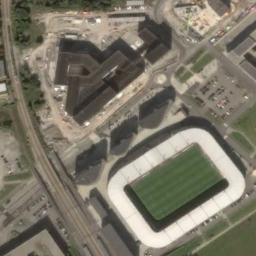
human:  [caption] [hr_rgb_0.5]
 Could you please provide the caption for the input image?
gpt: There are many cars in the parking lot next to the stadium .

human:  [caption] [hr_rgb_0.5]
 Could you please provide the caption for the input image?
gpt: This rectangular stadium has dense residential areas on one side .

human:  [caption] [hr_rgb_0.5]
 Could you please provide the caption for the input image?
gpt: The stadium is on the bare land next to some buildings .

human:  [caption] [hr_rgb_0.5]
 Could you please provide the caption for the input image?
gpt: Square stadium next to the building and parking lot .

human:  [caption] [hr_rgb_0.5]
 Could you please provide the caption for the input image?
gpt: There are some buildings and green lawns beside the stadium .